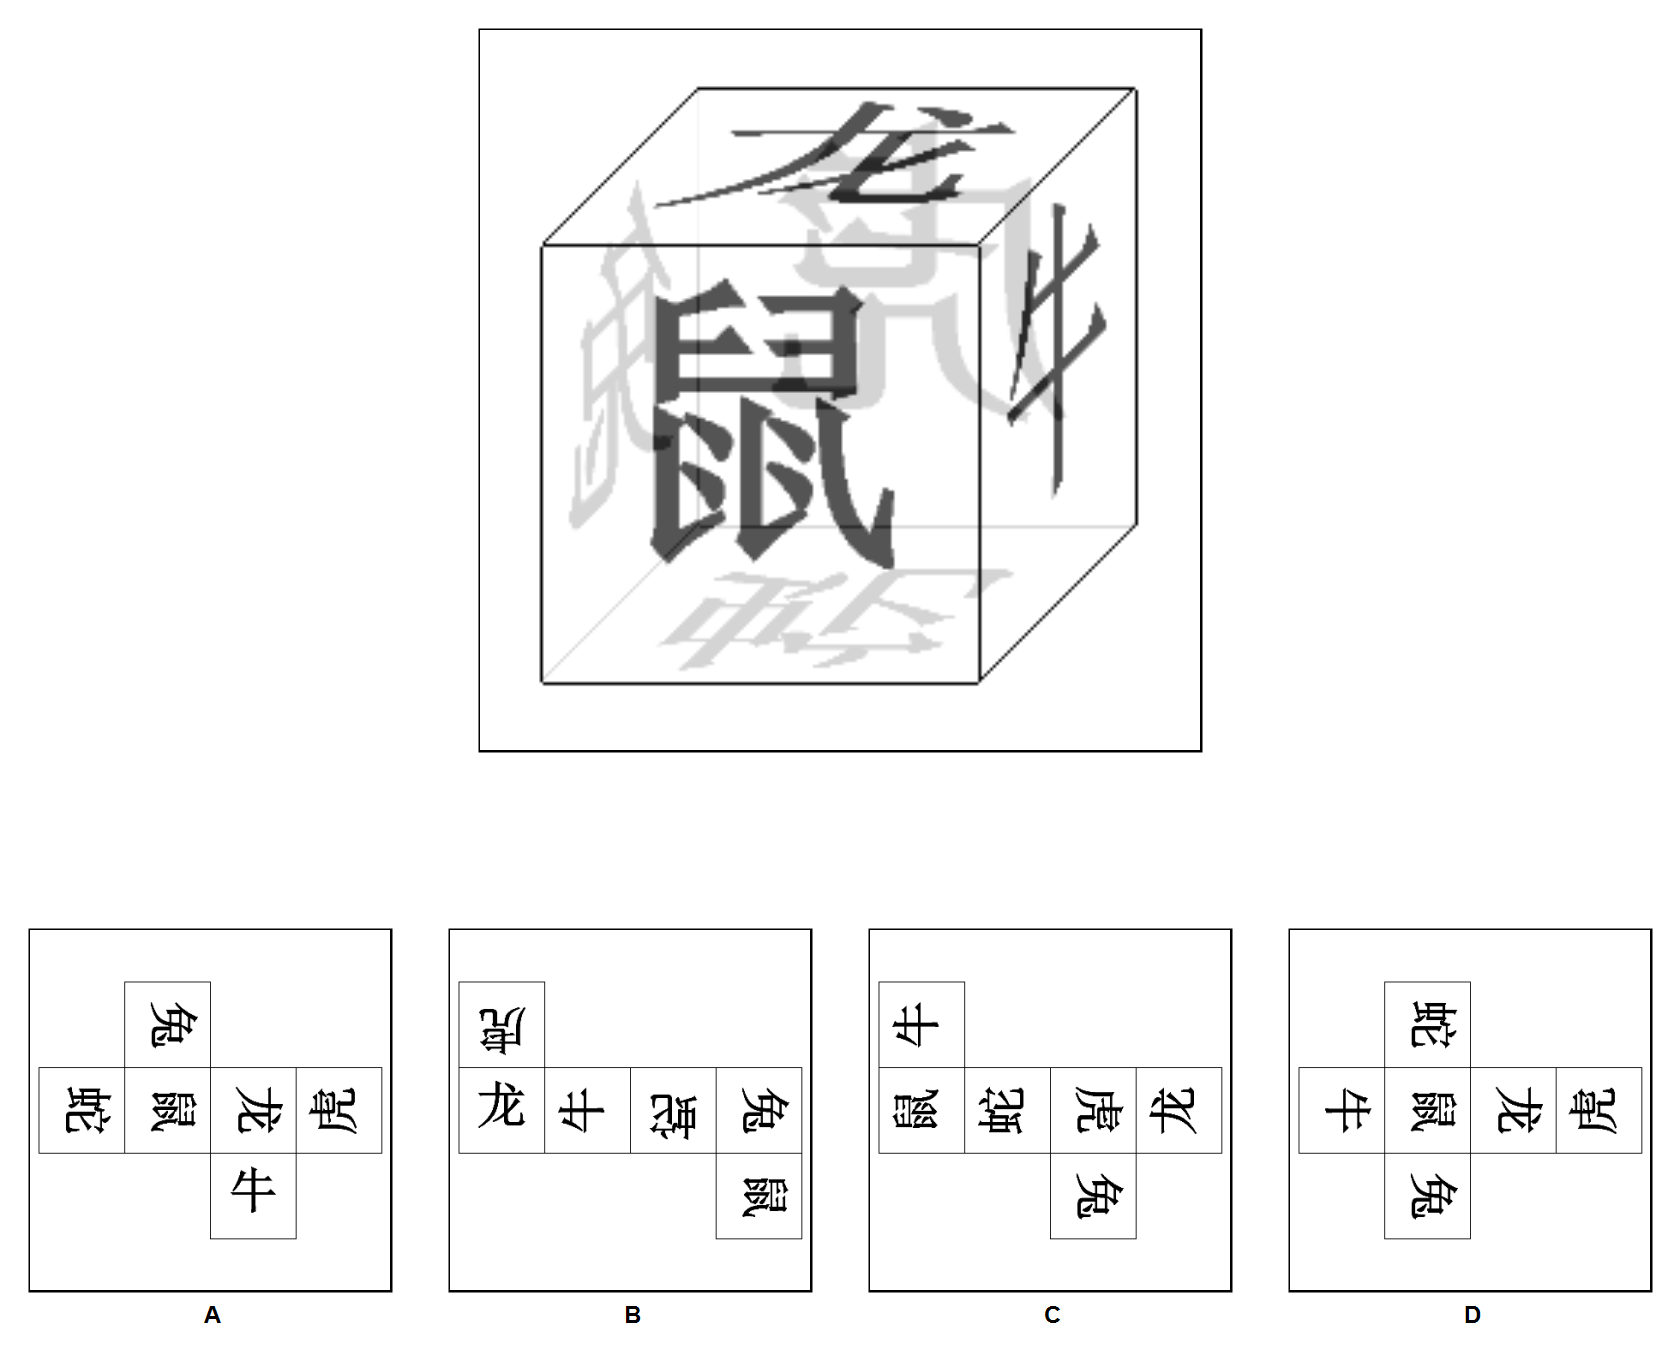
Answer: D